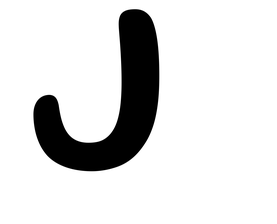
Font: Gluten_Regular